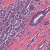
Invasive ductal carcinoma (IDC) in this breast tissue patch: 1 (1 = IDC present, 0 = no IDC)